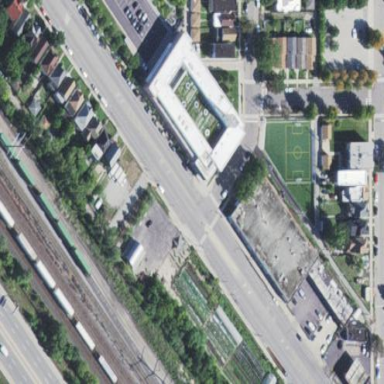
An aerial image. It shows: Commercial building functioning as community center.